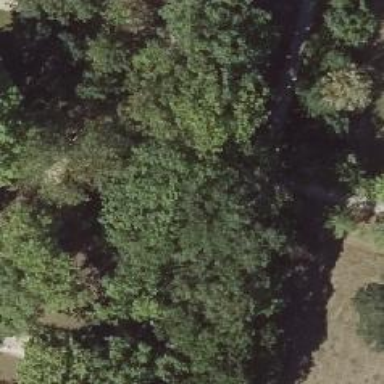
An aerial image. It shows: Avenue lined with deciduous broadleaved trees.